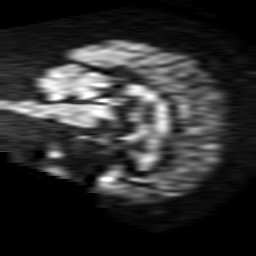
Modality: TRACE
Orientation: sagittal
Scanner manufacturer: philips
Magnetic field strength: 1.5 T
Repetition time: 3.684 s
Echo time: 0.09411 s